高二 · 变换几何
用 “五点法” 作出函数 $y=1-2 \sin x, x \in[-\pi, \pi]$ 的简图, 并回答下列问题:

(1)观察函数图象，写出满足下列条件的 $x$ 的区间.(1) $y>1$; (2) $y<1$.(2) 若直线 $y=a$ 与 $y=1-2 \sin x, x \in[-\pi, \pi]$ 的图象有两个交点, 求 $a$ 的取值范围.
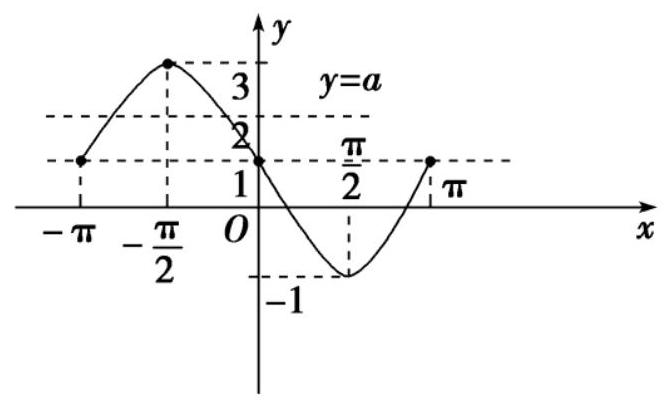
答案: \n\n(1)(1)由图象可知，当 $y>1$ 时， $-\pi<x<0$ ，即 $(-\pi ， 0)$.

(2)当 $y<1$ 时，区间为 $(0 ， \pi)$.

(2)当 $1<a<3$ 或 $-1<a<1$ 时 $y=a$ 与 $y=1-2 \sin x ， x \in[-\pi ， \pi]$ 有两个交点.
解析: 解析 : \n\n\n\n(1)(1)由图象可知，当 $y>1$ 时， $-\pi<x<0$ ，即 $(-\pi ， 0)$.

(2)当 $y<1$ 时，区间为 $(0 ， \pi)$.

(2)当 $1<a<3$ 或 $-1<a<1$ 时 $y=a$ 与 $y=1-2 \sin x ， x \in[-\pi ， \pi]$ 有两个交点.